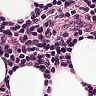
Metastatic tissue present: no